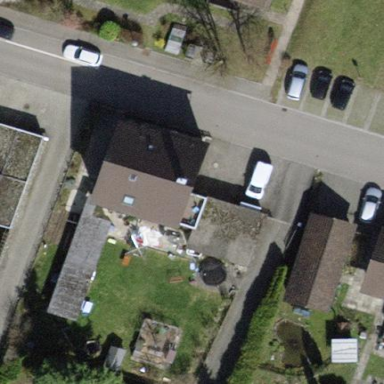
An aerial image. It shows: Building with tile roof.